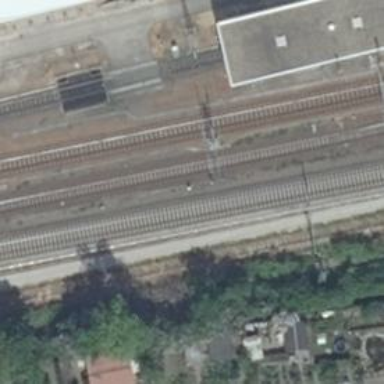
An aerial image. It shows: Railway signal.